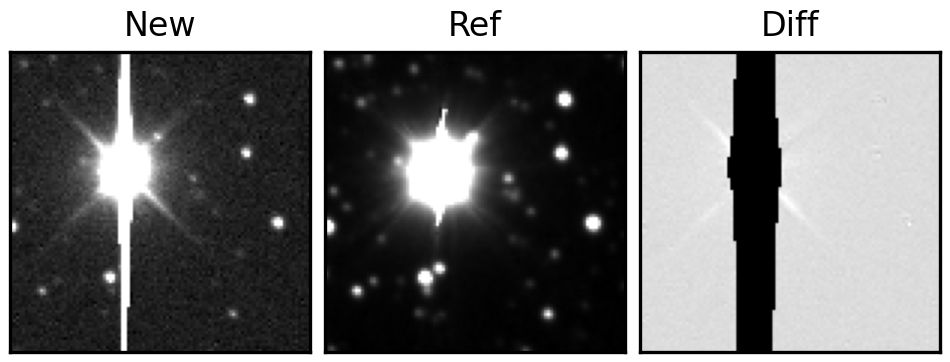
Label: bogus